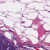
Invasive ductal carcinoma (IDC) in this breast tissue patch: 0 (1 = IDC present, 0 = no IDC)